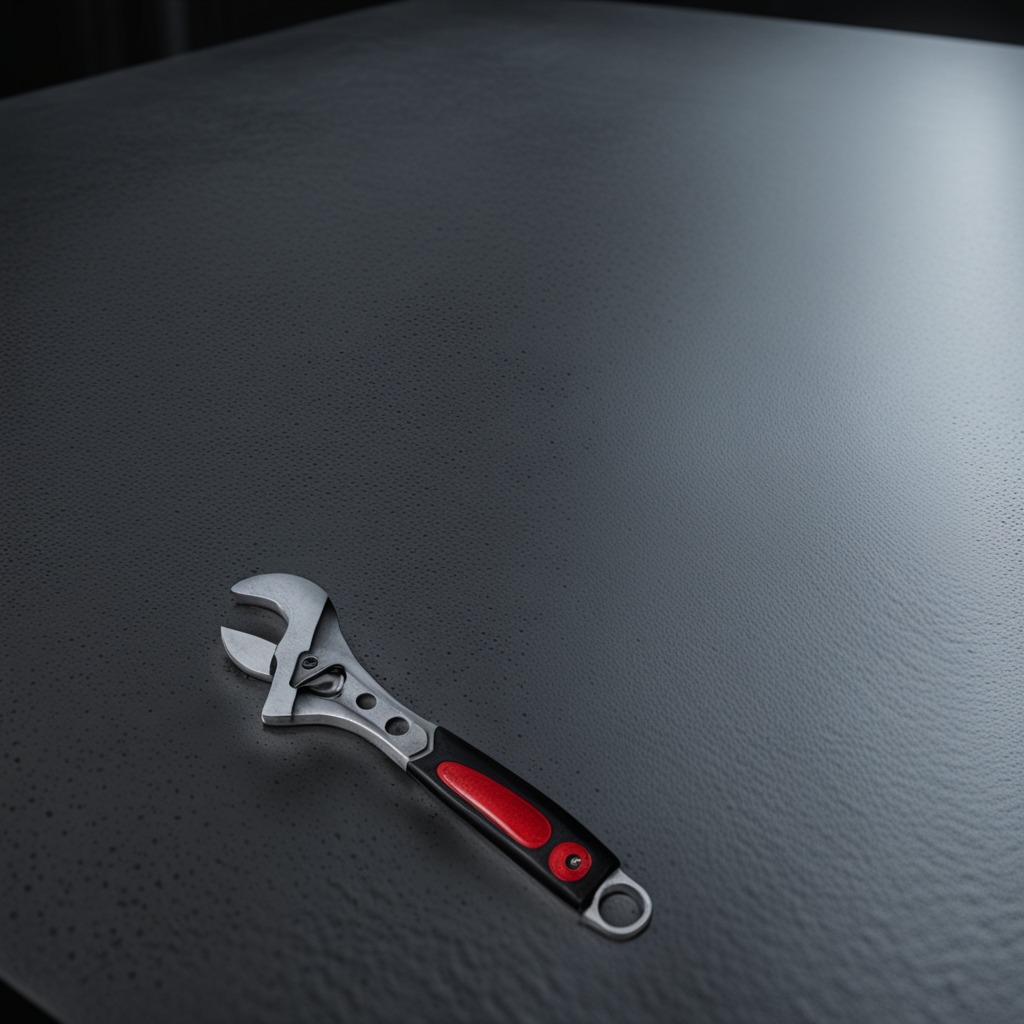
An wrench is lying on a clean granite table inside a workshop at night dim ambient light soft shadows worn but